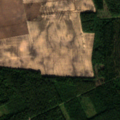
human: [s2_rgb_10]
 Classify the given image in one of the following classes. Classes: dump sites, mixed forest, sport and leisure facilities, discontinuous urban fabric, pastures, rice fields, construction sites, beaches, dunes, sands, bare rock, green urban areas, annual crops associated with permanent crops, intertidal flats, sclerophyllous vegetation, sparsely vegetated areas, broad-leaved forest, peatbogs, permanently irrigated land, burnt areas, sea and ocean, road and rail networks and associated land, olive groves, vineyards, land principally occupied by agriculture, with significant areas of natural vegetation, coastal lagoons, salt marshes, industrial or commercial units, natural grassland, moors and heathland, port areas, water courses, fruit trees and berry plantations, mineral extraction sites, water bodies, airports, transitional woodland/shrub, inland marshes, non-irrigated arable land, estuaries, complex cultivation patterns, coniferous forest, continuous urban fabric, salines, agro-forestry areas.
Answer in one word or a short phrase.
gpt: non-irrigated arable land, broad-leaved forest, mixed forest